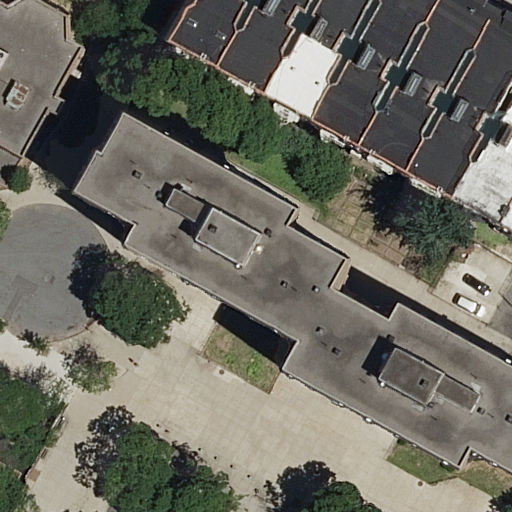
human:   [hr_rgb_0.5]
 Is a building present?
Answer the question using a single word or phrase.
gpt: yes

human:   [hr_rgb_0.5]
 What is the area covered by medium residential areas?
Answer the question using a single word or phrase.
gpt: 0m2

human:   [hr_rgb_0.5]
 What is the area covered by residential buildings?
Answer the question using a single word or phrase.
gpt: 4033m2

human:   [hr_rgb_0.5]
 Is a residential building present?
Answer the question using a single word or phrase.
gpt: yes

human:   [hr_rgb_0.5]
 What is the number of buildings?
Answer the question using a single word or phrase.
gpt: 10

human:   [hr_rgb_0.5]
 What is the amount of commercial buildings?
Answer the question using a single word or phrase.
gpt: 0

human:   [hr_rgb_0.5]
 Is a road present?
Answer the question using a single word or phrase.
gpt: yes

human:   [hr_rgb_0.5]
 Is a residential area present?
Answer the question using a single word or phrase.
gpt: yes

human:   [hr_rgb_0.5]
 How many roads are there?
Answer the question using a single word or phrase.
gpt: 2

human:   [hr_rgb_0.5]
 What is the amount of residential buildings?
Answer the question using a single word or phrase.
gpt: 10

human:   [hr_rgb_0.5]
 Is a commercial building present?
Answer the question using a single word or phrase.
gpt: no

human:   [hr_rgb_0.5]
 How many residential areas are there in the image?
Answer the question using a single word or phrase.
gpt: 1

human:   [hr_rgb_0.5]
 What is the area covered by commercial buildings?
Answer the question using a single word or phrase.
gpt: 0m2

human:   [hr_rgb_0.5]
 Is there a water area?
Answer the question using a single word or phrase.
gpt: no

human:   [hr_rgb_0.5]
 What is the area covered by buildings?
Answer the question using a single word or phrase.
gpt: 4033m2

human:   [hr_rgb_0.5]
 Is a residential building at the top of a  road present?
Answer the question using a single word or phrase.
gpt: yes

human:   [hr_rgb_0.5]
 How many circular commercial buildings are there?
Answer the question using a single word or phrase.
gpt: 0

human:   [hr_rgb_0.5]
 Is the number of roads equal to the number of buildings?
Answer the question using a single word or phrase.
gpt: no

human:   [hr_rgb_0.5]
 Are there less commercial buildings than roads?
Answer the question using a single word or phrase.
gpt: yes

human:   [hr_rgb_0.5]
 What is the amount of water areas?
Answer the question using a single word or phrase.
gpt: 0

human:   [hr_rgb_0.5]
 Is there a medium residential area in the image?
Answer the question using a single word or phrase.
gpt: no

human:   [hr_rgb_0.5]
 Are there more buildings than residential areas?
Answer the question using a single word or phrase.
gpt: yes

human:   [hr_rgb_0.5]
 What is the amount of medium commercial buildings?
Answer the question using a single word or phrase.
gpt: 0

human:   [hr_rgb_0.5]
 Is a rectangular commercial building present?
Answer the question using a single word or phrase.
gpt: no

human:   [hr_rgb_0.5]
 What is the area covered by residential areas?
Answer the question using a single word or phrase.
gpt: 7523m2

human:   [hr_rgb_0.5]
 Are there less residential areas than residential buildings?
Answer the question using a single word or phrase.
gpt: yes

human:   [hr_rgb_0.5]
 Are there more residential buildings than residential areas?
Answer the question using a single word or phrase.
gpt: yes

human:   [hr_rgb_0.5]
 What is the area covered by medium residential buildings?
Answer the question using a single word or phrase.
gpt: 1948m2

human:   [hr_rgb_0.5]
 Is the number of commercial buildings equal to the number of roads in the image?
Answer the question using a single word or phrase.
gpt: no

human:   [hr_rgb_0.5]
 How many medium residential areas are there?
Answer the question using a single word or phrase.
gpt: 0

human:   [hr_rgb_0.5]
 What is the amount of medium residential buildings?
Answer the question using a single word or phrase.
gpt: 8

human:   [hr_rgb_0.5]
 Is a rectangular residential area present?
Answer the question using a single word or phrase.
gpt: no

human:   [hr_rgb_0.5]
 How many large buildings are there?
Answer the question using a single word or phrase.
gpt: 1

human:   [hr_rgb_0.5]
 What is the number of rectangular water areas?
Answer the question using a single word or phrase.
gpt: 0

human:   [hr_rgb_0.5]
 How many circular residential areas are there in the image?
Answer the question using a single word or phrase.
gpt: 0

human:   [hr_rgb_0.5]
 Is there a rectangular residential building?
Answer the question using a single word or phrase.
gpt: yes

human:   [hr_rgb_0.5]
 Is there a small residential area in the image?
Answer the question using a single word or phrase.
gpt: no

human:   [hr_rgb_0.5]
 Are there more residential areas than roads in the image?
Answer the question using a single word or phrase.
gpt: no

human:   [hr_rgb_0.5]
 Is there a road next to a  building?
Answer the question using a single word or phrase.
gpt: yes

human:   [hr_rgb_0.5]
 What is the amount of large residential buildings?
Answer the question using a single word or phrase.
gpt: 1

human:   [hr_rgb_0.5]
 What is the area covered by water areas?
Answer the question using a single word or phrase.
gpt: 0m2

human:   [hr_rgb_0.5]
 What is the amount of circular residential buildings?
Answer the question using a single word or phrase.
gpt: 0

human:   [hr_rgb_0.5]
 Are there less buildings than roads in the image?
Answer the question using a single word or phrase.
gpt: no

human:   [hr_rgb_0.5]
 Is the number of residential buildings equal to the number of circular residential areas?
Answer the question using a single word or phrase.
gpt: no

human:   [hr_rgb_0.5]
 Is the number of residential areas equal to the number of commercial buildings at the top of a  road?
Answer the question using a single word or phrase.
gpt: no

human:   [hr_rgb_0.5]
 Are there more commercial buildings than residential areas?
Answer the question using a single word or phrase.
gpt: no

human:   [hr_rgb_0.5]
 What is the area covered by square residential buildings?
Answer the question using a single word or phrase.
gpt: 0m2

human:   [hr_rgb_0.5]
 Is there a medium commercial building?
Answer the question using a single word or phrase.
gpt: no

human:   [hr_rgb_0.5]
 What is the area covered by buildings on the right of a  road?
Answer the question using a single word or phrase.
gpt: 3658m2

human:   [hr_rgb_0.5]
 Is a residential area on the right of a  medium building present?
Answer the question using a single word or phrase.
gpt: no

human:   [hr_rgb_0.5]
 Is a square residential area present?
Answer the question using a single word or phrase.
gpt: no

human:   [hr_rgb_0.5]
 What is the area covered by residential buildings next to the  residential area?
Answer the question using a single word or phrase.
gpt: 4033m2

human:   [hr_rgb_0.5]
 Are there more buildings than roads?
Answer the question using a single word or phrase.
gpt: yes

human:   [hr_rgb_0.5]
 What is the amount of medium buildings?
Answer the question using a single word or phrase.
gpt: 8

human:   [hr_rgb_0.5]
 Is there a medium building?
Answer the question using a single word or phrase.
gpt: yes

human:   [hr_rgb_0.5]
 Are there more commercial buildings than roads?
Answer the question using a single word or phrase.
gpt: no

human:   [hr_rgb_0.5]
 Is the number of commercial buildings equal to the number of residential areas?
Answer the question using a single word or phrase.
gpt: no

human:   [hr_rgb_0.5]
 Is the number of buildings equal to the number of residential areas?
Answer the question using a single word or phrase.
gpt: no

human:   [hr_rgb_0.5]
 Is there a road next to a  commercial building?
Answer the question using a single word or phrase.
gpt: no

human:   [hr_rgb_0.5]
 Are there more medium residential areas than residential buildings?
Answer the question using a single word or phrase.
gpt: no

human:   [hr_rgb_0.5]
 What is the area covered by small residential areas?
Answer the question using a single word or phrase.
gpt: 0m2

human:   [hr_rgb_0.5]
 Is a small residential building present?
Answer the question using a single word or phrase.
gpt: yes

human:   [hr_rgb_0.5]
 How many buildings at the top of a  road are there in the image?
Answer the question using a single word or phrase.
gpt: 9

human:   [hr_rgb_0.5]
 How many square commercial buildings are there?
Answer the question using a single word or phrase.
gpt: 0